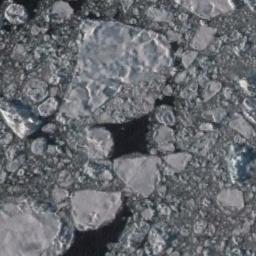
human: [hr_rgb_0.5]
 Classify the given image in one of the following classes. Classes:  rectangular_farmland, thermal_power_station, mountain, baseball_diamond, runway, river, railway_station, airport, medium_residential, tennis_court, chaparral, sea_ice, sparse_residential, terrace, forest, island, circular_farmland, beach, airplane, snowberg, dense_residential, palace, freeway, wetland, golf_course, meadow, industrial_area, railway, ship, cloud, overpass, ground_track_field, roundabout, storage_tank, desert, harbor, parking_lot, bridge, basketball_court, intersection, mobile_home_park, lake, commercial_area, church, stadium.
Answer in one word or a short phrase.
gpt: sea_ice